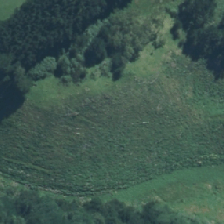
Land cover: harvested_forest